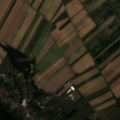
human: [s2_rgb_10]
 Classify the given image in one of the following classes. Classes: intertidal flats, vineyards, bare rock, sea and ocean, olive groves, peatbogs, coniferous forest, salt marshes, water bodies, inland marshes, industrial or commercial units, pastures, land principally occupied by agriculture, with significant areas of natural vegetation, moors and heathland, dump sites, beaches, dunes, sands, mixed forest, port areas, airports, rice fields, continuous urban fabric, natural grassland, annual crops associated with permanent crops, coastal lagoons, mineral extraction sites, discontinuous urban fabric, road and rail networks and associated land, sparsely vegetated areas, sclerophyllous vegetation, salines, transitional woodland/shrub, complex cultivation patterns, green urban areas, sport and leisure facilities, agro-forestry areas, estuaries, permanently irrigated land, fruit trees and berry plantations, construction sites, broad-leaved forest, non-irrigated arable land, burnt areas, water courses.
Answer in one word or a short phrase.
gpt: discontinuous urban fabric, non-irrigated arable land, land principally occupied by agriculture, with significant areas of natural vegetation, mixed forest